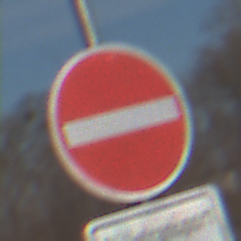
Verkehrszeichen: VerbotDerEinfahrt
Zusatzzeichen unten: BesondereFahrzeugeUndTransportgueter12
Umgebung: Outdoor, Nature
Tageszeit: MorningAfternoon
Wetter: PartlyCloudy
Licht: Natural
Jahreszeit: NotSpecified
Kontrast: HighContrast